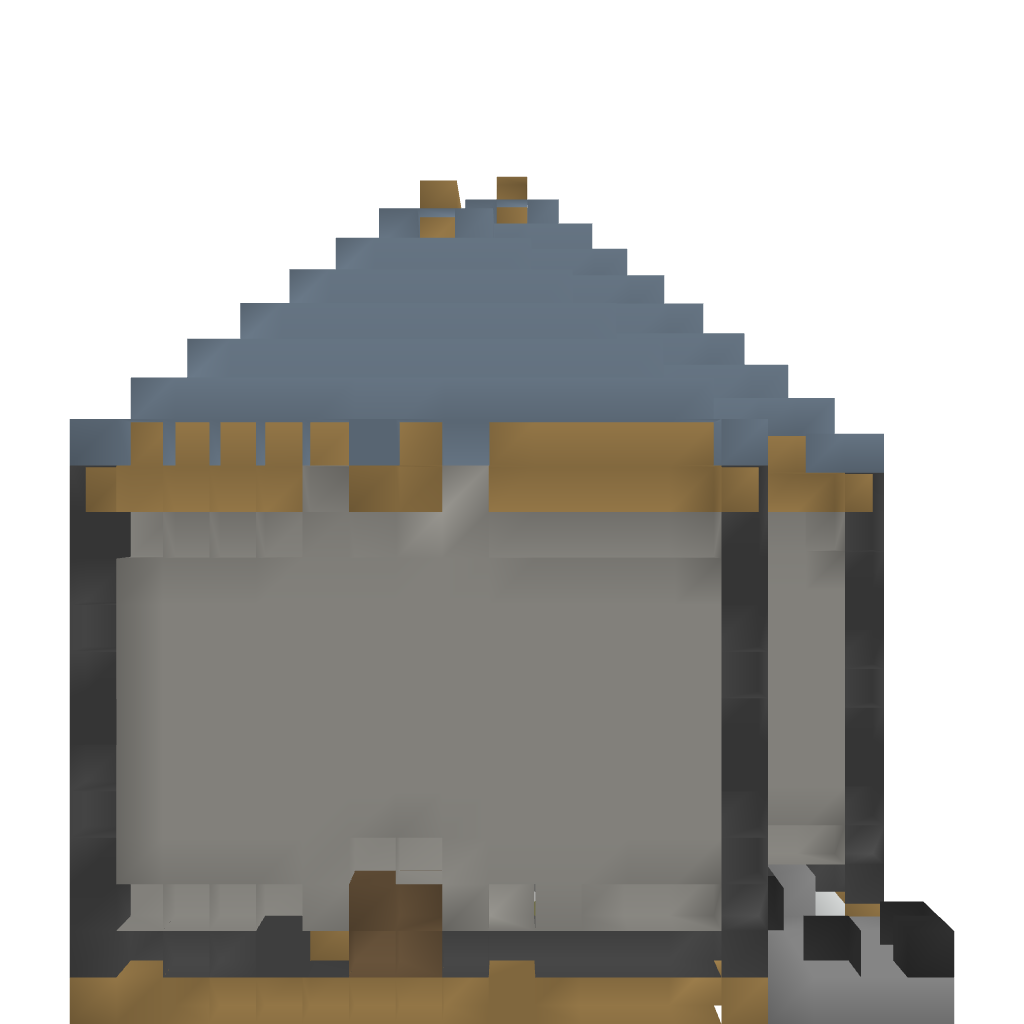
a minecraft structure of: Medium sized house